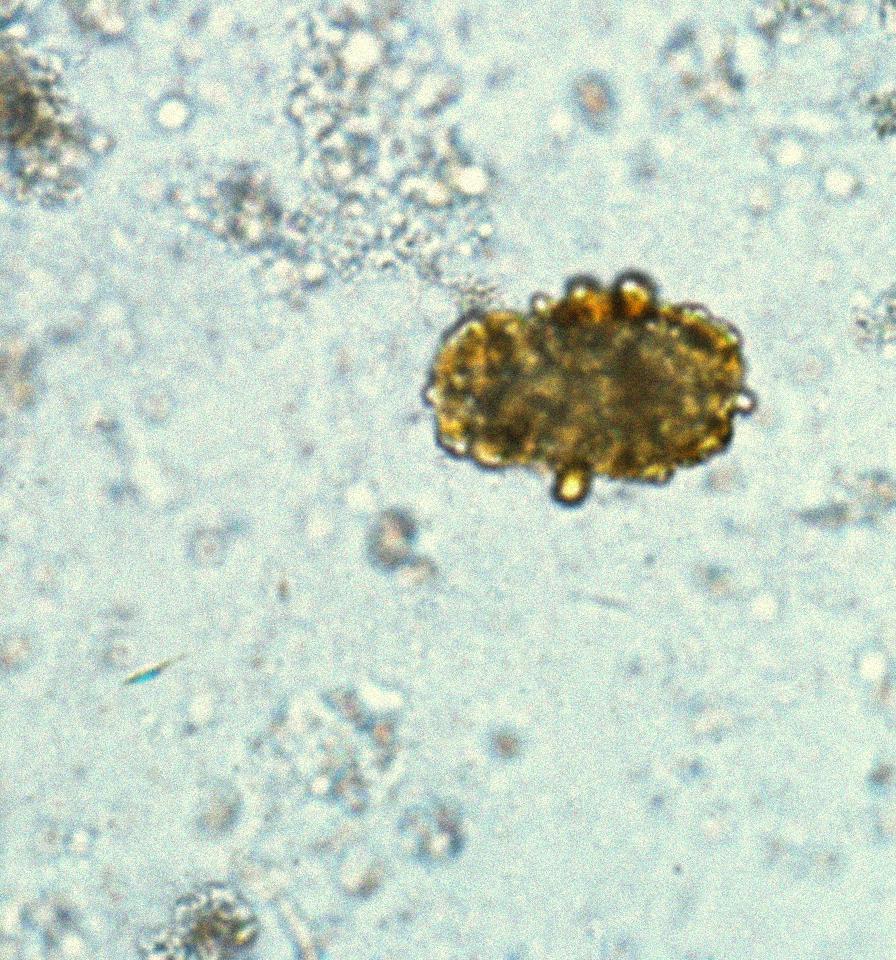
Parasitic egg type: Ascaris lumbricoides